A spectrogram of one vibration snapshot from a rotating bearing is shown (time on one axis, frequency on the other). Based on the visible evidence, which condition applies: normal, inner_race, outer_race, ball?
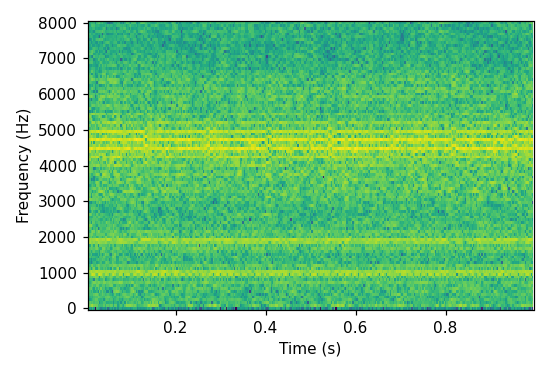
Answer: outer_race